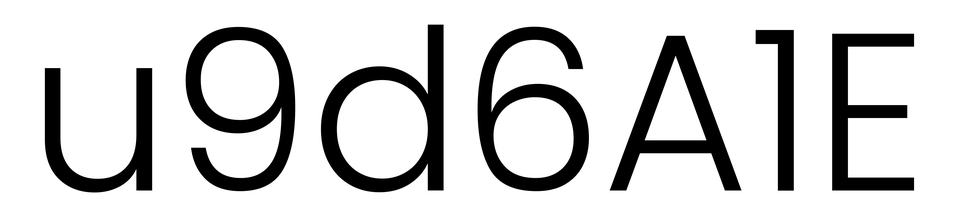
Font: Poppins-Light